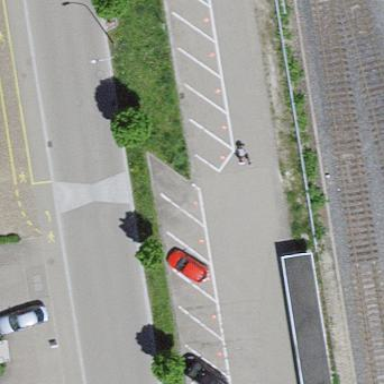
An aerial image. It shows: Street-side parking lot with asphalt surface. It is equipped with park and ride facility.